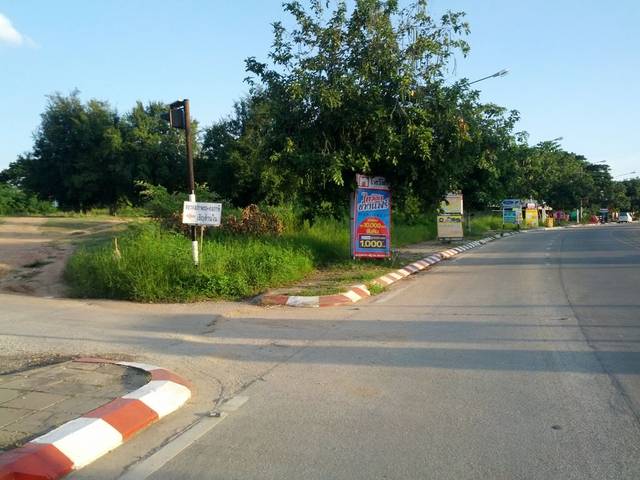
Region: Thailand
Coordinates: 18.289, 99.511